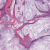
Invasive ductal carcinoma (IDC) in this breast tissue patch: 0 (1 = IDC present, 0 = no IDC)